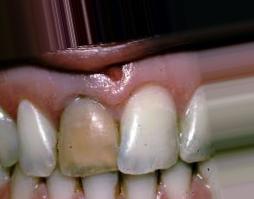
Condition: Tooth Discoloration